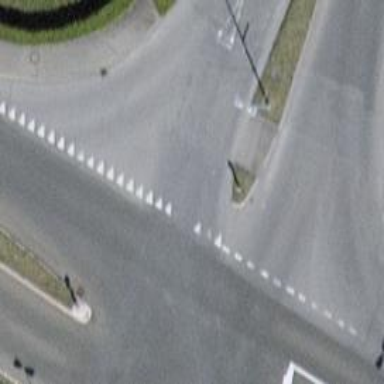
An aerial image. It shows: Unmarked crossing with pedestrian island.